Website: bh-photo
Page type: receipt
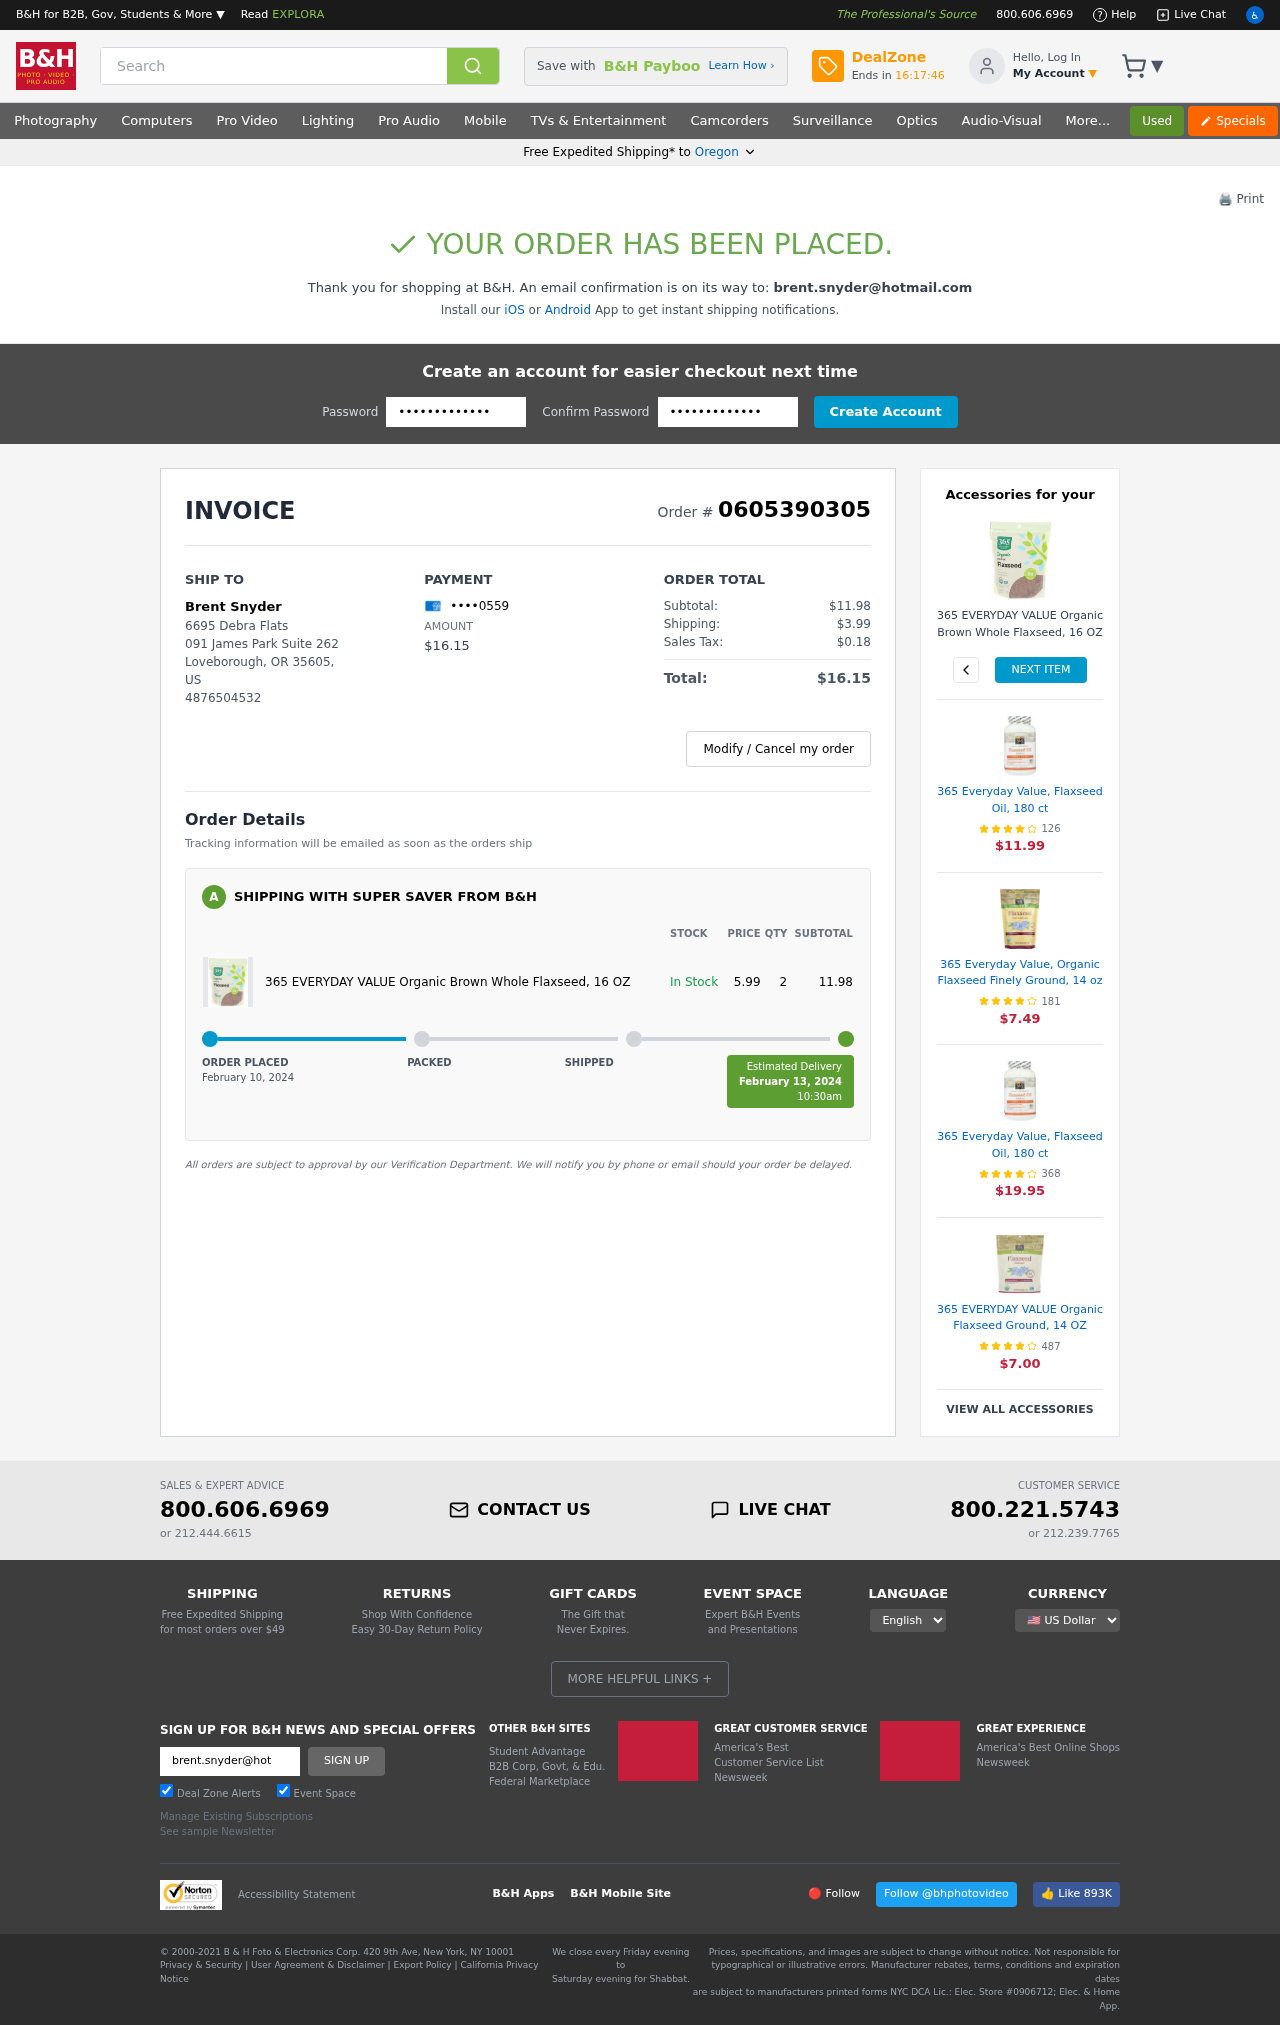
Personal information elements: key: PII_CARD_LAST4
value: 0559
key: PII_CITY
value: Loveborough
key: PII_EMAIL
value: brent.snyder@hotmail.com
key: PII_FULLNAME
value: Brent Snyder
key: PII_PHONE
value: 4876504532
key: PII_POSTCODE
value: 35605
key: PII_STATE
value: Oregon
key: PII_STATE_ABBR
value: OR
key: PII_STREET
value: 6695 Debra Flats
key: PII_STREET2
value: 091 James Park Suite 262
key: PII_COUNTRY_CODE
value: US
Product elements: key: PRODUCT1_NAME
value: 365 EVERYDAY VALUE Organic Brown Whole Flaxseed, 16 OZ
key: PRODUCT1_PRICE
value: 5.99
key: PRODUCT1_QUANTITY
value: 2
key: PRODUCT1_NAME2
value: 365 EVERYDAY VALUE Organic Brown Whole Flaxseed, 16 OZ
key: PRODUCT2_NAME
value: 365 Everyday Value, Flaxseed Oil, 180 ct
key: PRODUCT2_NUM_RATINGS
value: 126
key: PRODUCT2_PRICE
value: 11.99
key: PRODUCT3_NAME
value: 365 Everyday Value, Organic Flaxseed Finely Ground, 14 oz
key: PRODUCT3_NUM_RATINGS
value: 181
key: PRODUCT3_PRICE
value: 7.49
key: PRODUCT4_NAME
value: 365 Everyday Value, Flaxseed Oil, 180 ct
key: PRODUCT4_NUM_RATINGS
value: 368
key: PRODUCT4_PRICE
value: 19.95
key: PRODUCT5_NAME
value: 365 EVERYDAY VALUE Organic Flaxseed Ground, 14 OZ
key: PRODUCT5_NUM_RATINGS
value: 487
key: PRODUCT5_PRICE
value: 7.00
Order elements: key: ORDER_ID
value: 0605390305
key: ORDER_TOTAL
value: $16.15
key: ORDER_SUBTOTAL
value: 11.98
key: ORDER_SUBTOTAL
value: $11.98
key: ORDER_SHIPPING_COST
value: $3.99
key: ORDER_TAX
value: $0.18
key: ORDER_DATE
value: February 10, 2024
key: ORDER_DELIVERY_DATE
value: February 13, 2024
Search elements: key: HEADER_SEARCH
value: Search